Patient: sex F, age 46
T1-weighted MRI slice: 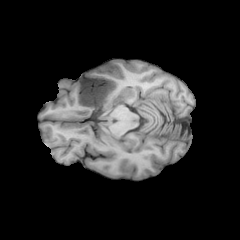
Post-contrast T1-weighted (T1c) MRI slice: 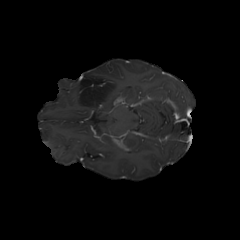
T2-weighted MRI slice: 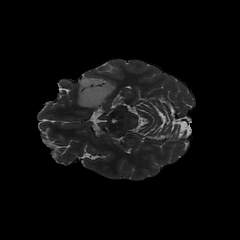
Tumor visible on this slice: yes
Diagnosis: Astrocytoma, IDH-mutant
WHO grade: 2